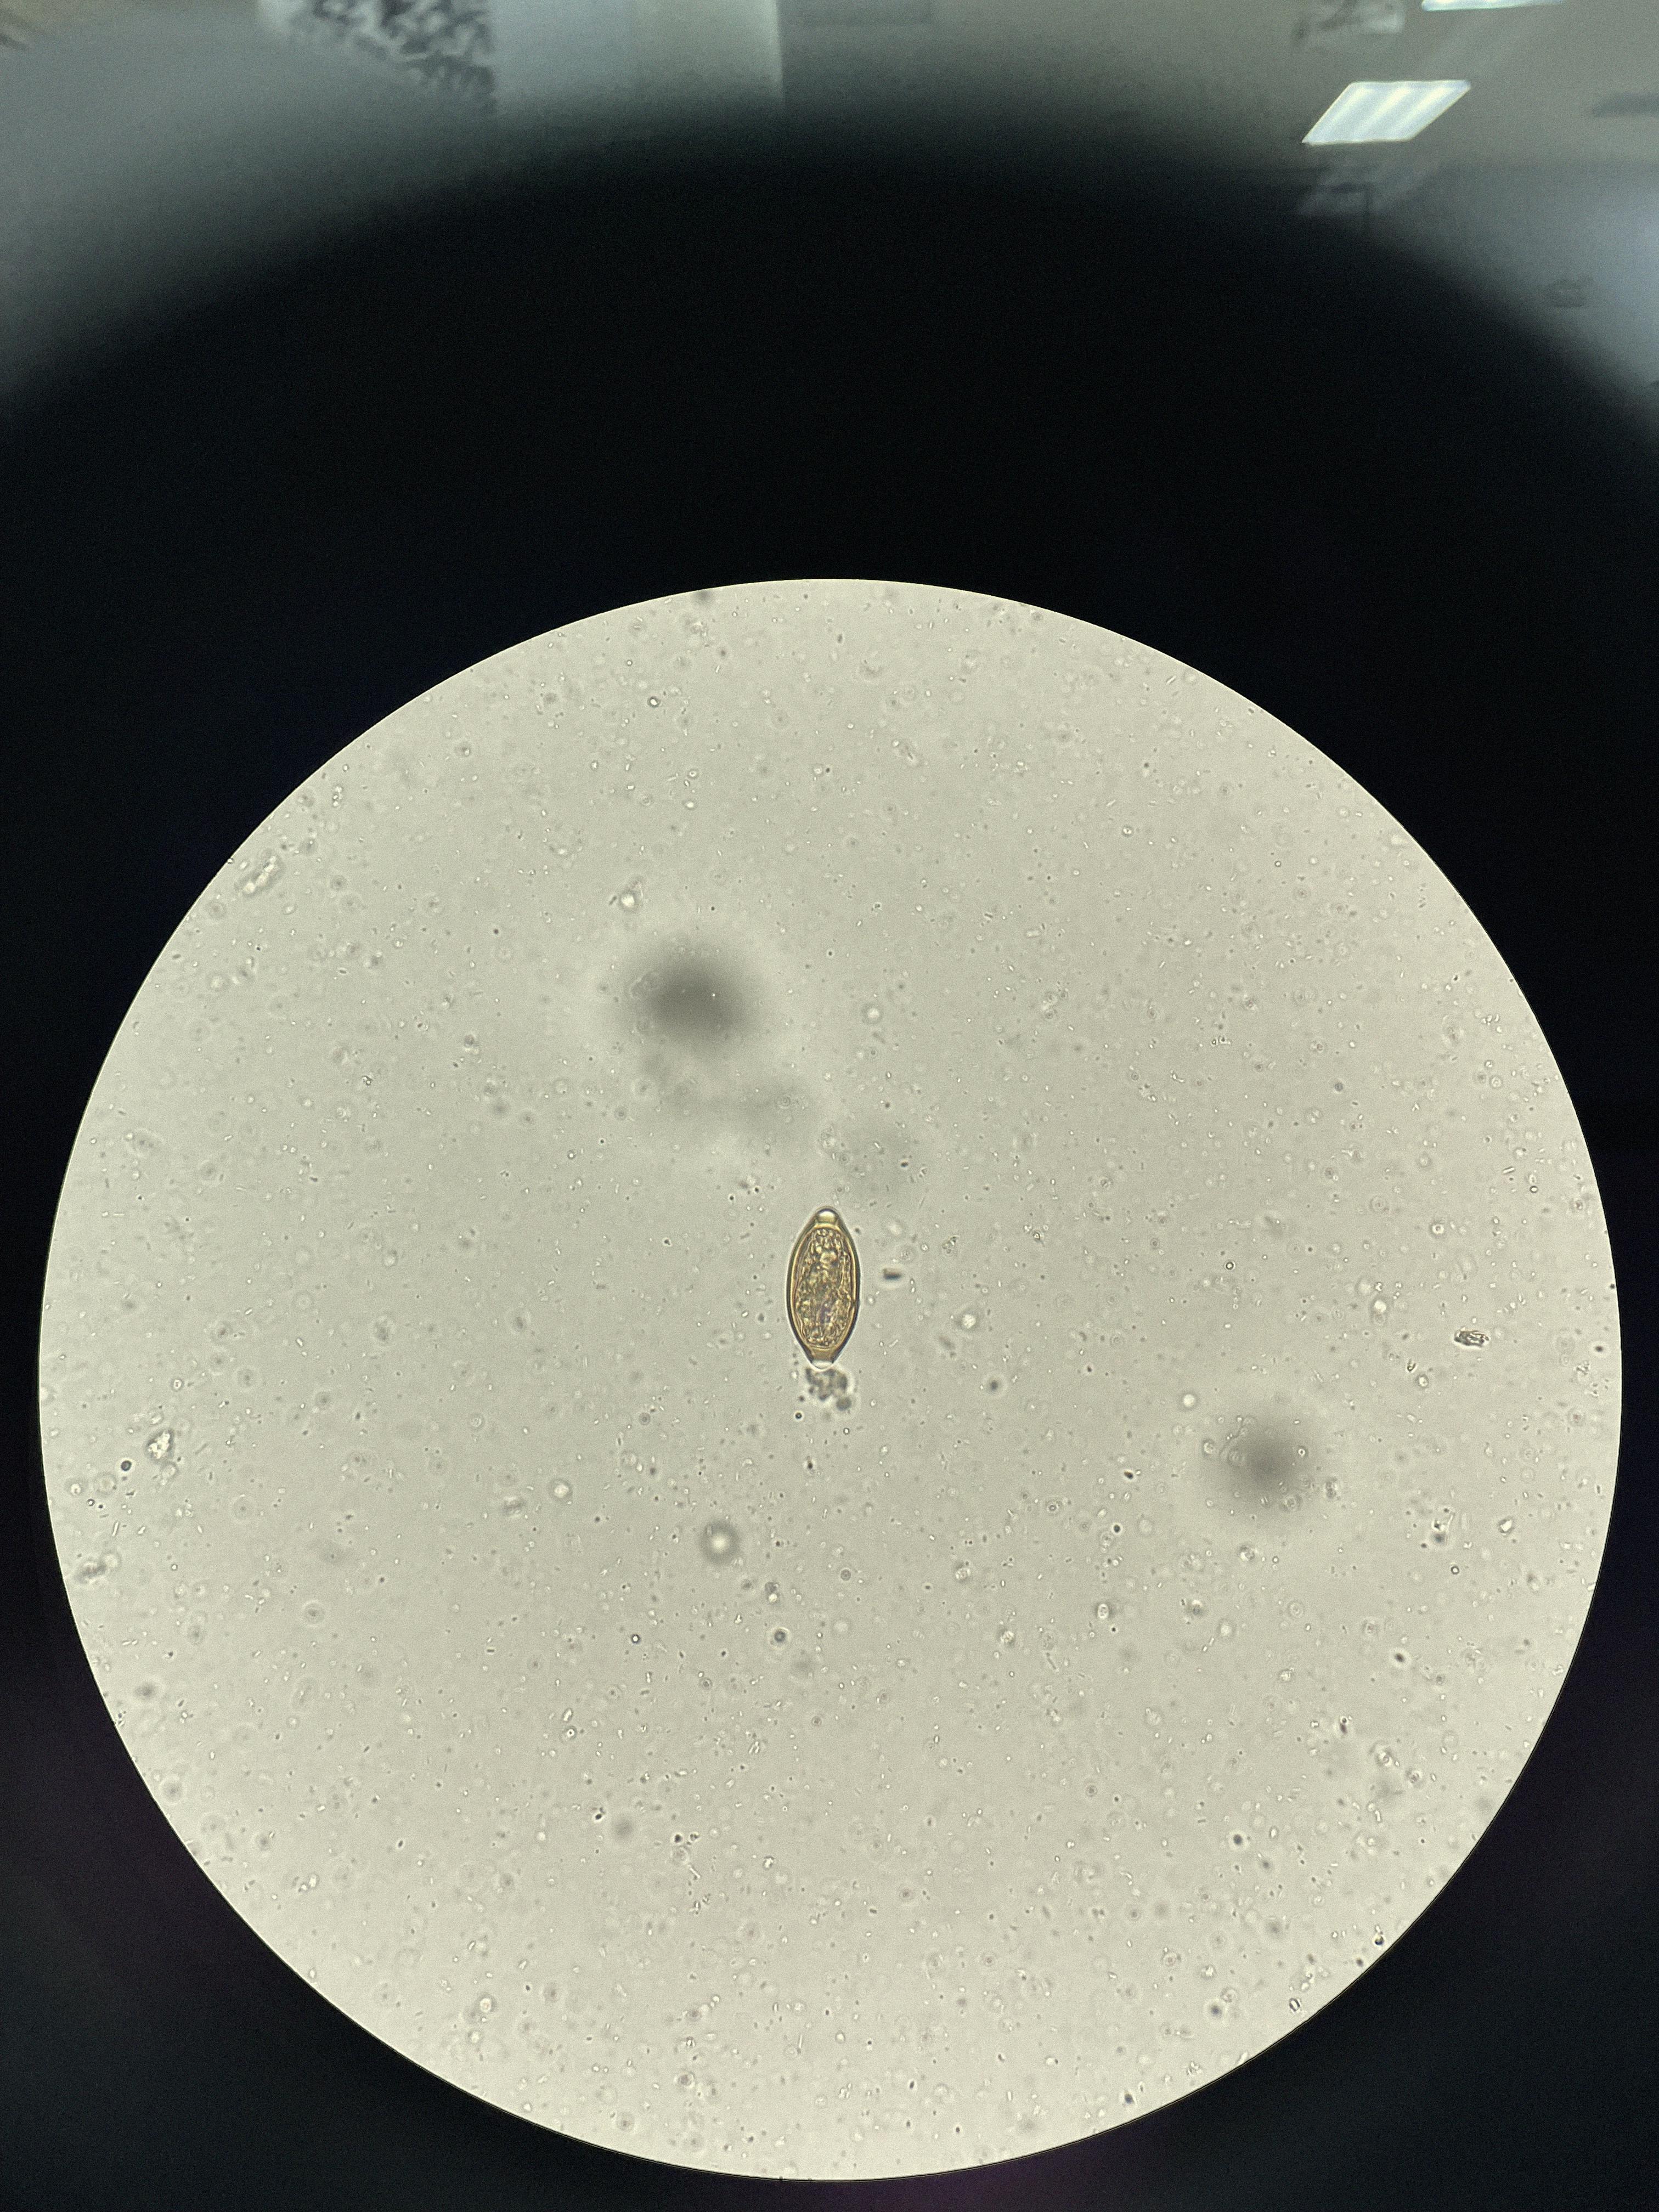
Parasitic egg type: Trichuris trichiura